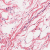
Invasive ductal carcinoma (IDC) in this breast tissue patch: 0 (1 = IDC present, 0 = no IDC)